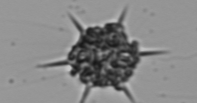
Label: Dictyocha